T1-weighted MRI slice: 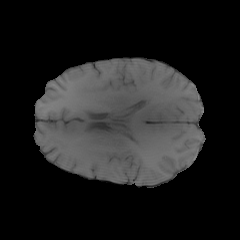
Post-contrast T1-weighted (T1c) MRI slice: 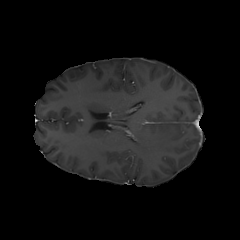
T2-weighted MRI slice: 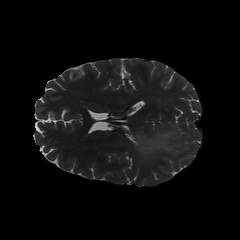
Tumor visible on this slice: yes